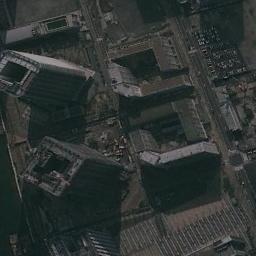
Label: commercial_area